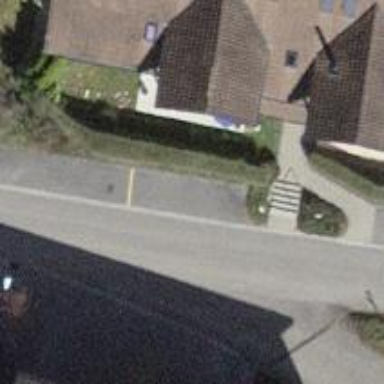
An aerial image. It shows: Smooth asphalt road in residential area.